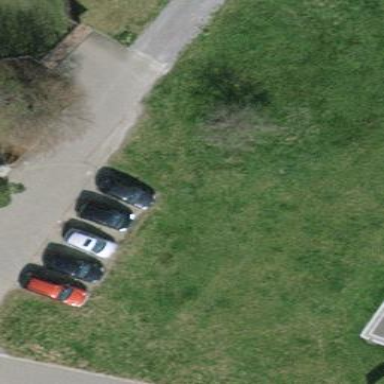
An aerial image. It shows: Parking area with grass paver surface.